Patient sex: M
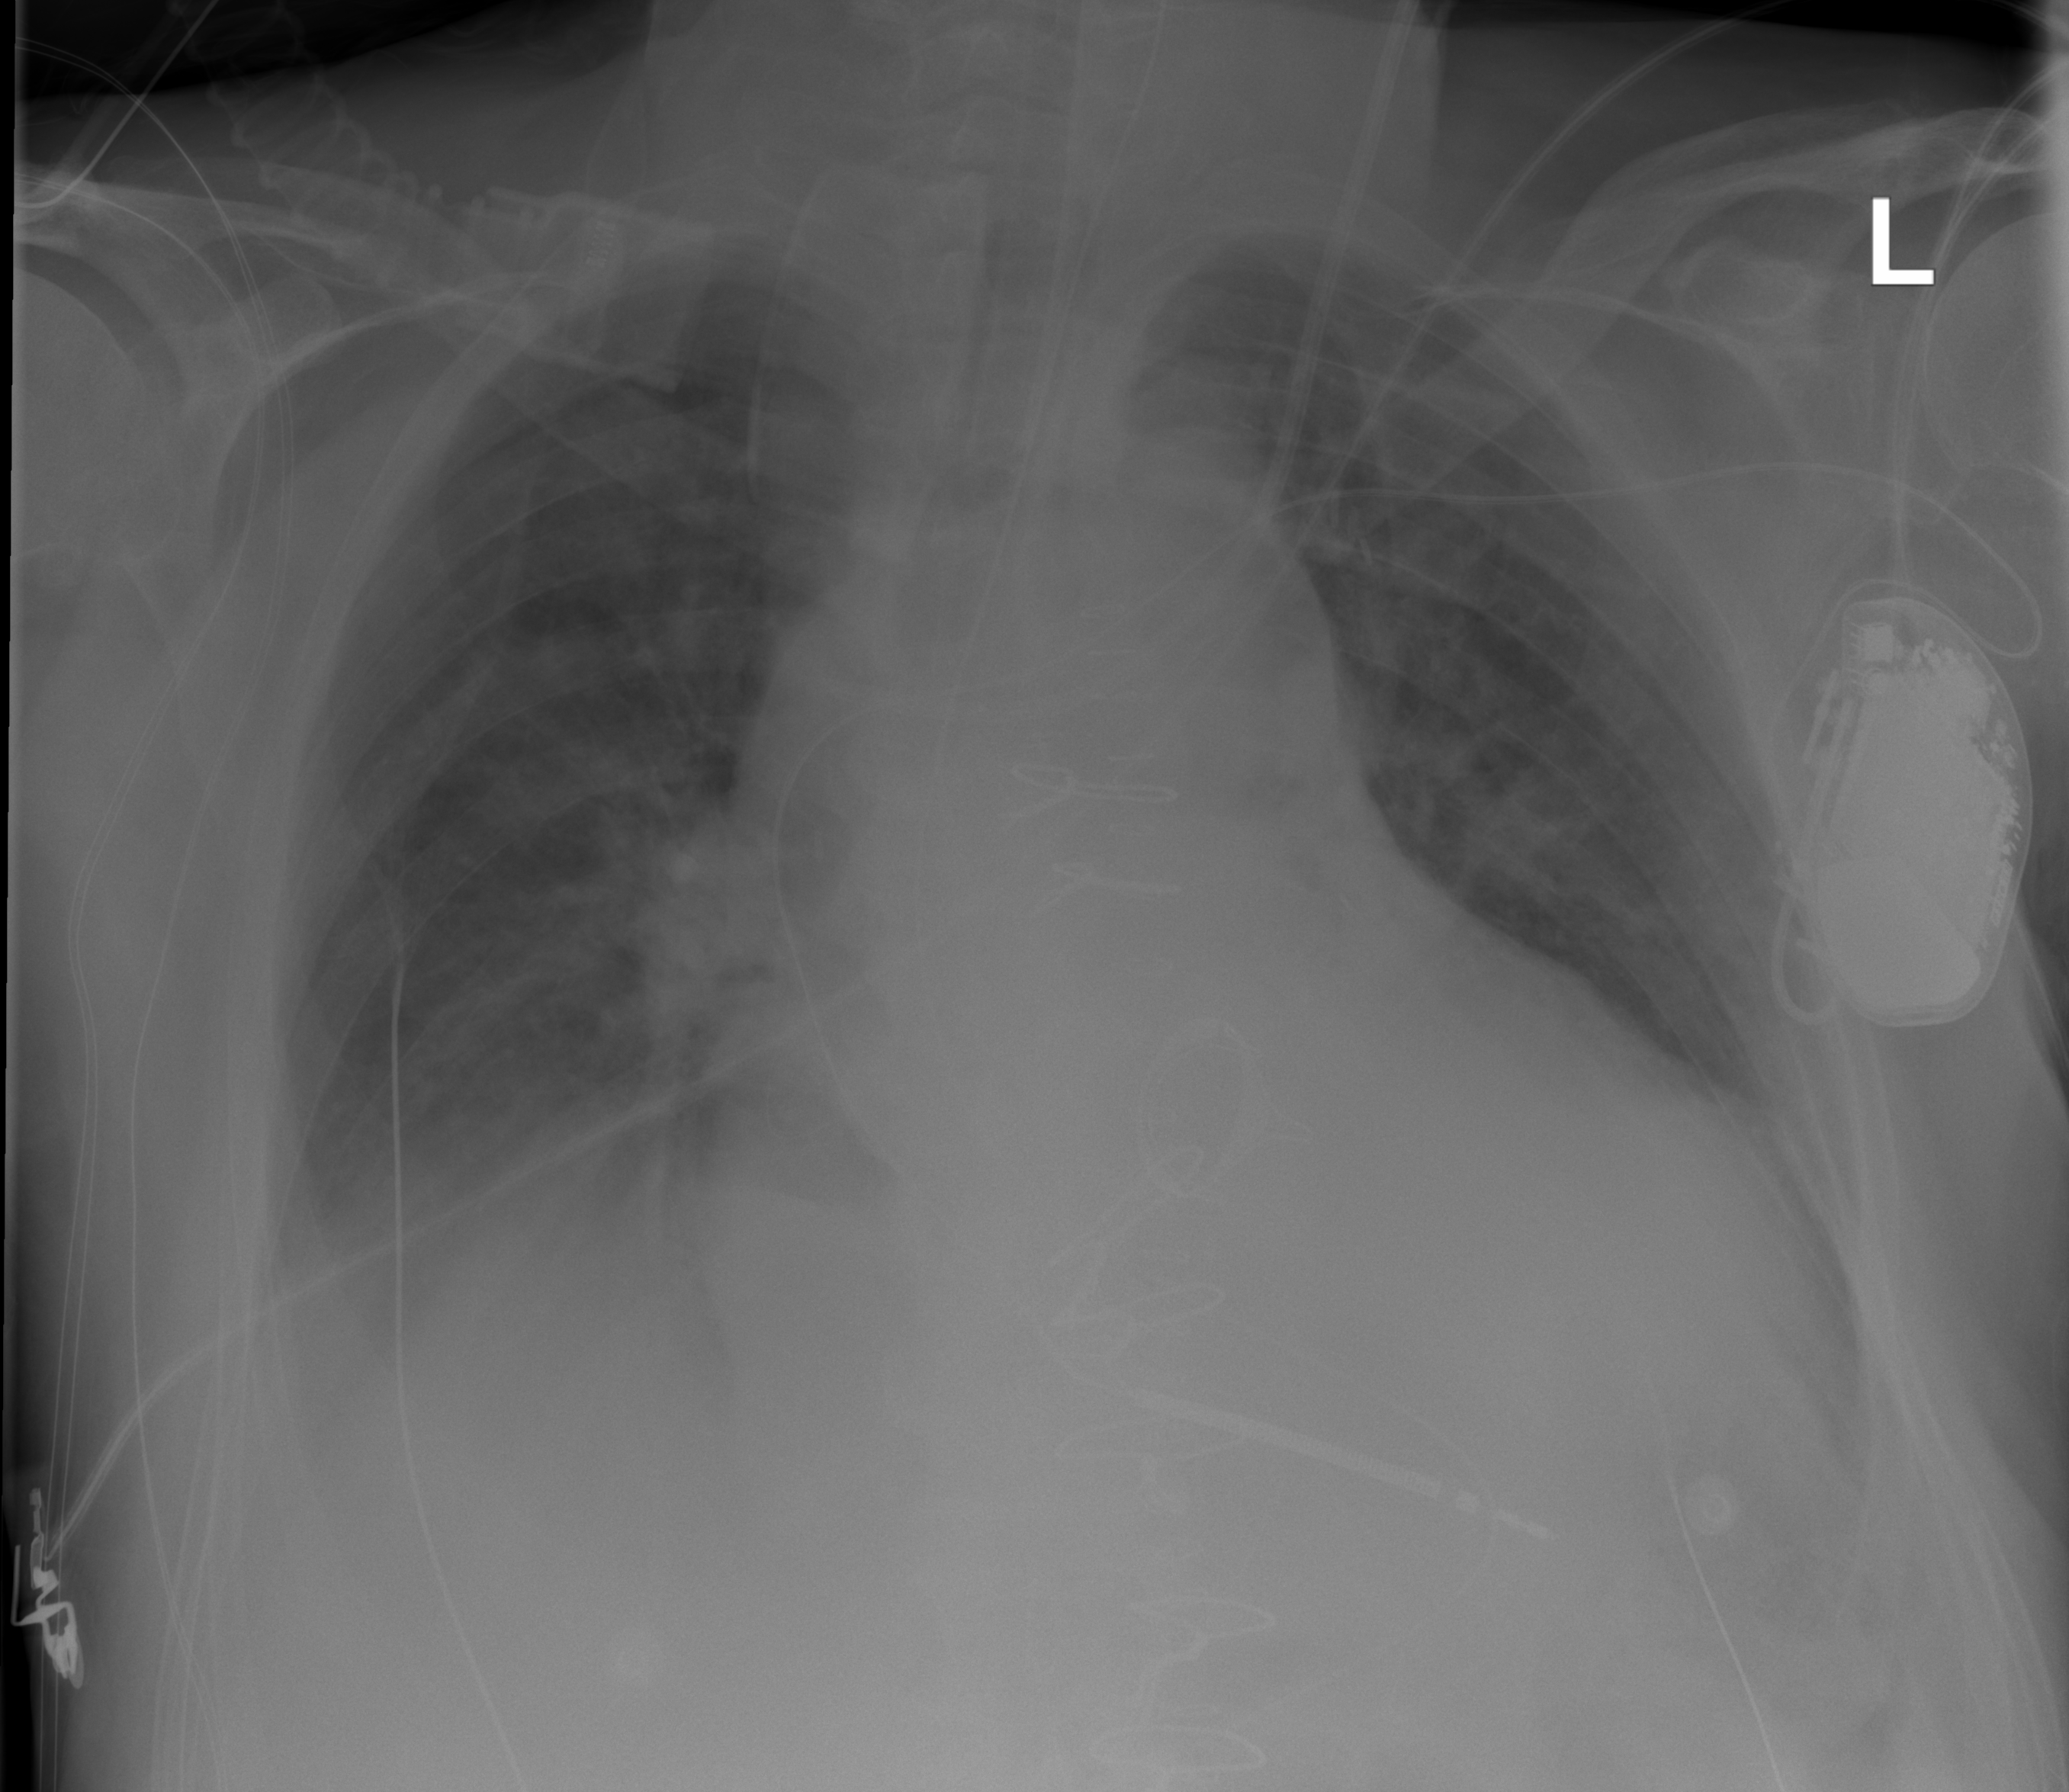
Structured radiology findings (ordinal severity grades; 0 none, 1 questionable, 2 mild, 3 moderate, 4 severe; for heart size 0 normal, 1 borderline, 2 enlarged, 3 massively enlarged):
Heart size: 2
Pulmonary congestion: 3
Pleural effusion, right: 1
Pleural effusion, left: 0
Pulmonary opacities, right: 0
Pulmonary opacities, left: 0
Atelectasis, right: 0
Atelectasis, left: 0